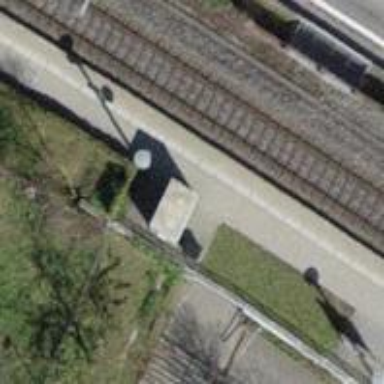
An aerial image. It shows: Station for public transport and railway.